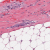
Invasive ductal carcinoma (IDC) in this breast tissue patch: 0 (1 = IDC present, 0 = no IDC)